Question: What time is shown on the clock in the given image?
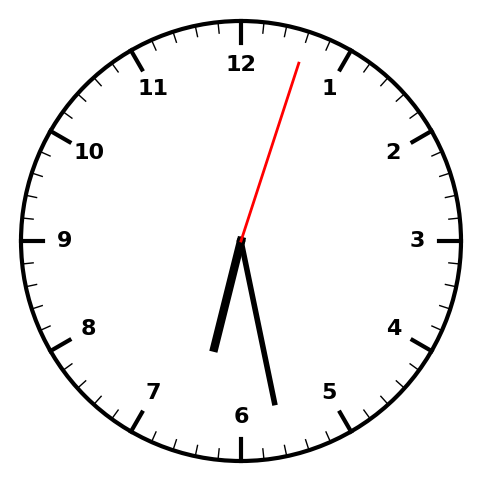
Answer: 06:28:03